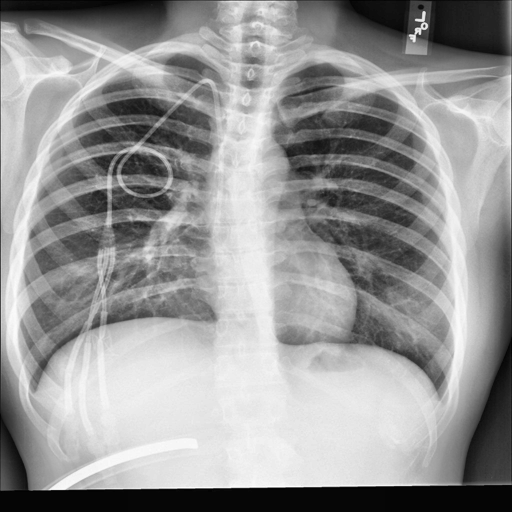
Finding: NORMAL